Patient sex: M
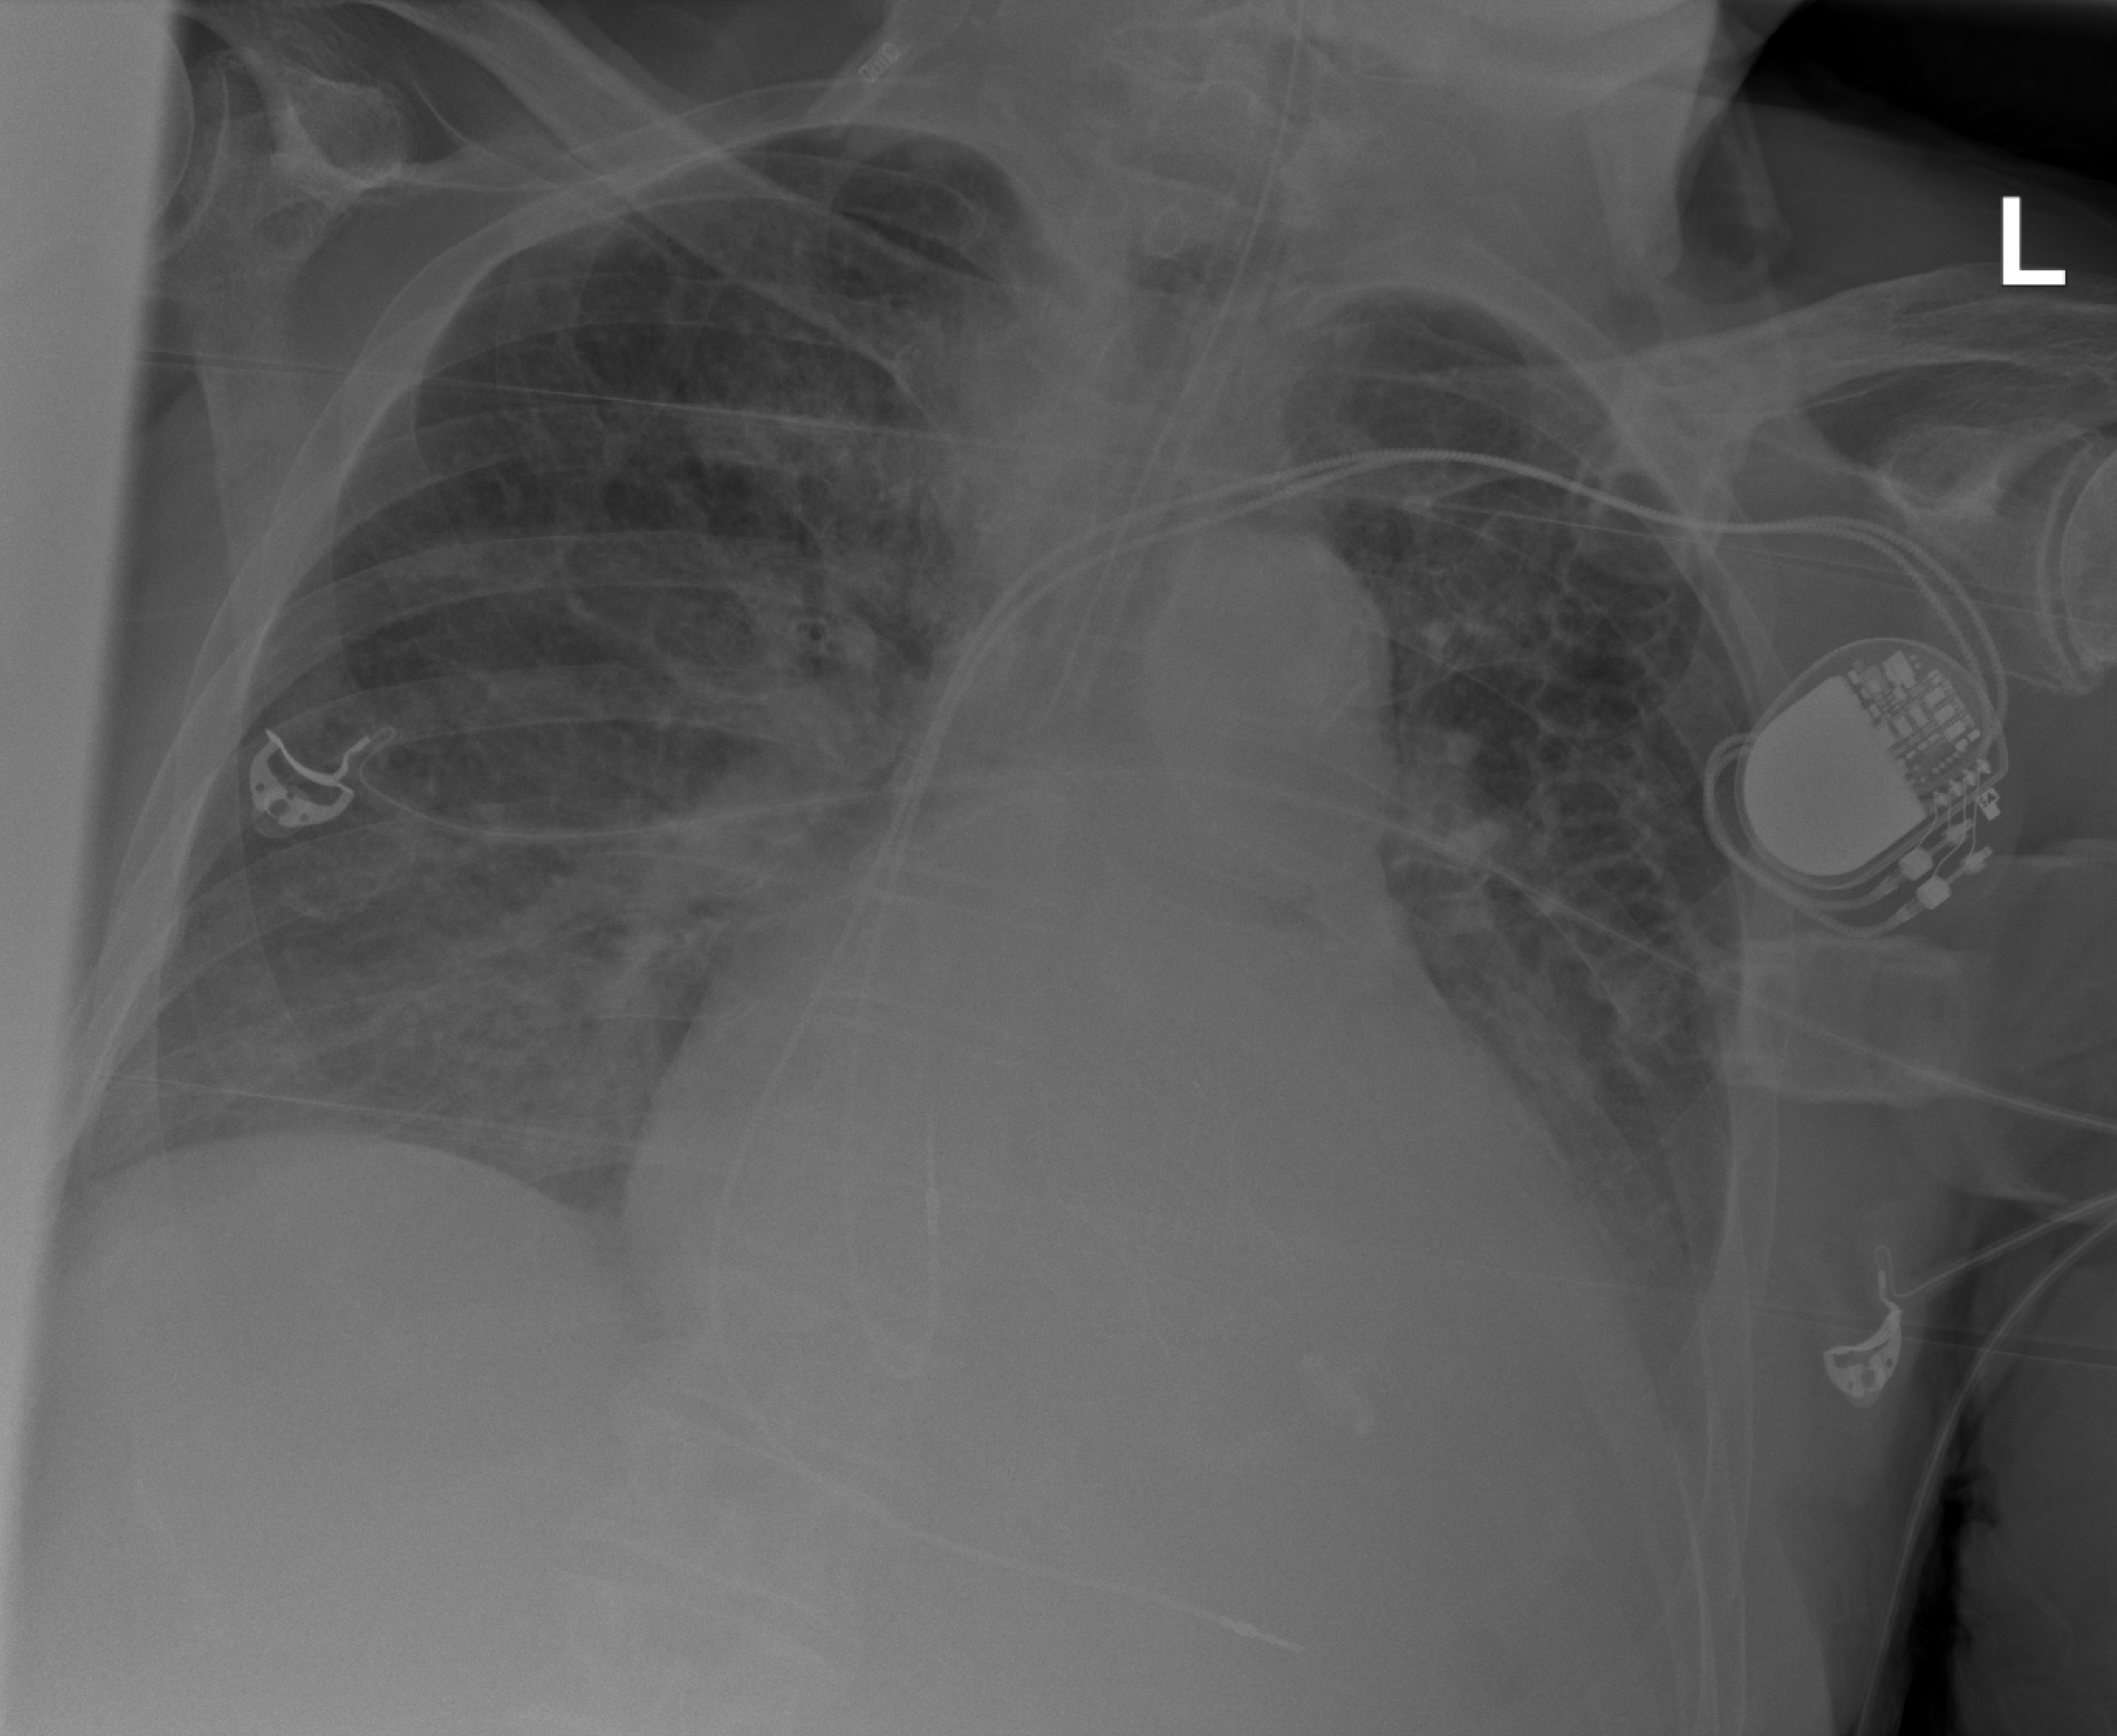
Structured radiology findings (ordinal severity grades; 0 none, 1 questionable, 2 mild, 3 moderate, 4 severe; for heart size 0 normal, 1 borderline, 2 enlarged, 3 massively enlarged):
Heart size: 2
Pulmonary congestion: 3
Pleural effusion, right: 2
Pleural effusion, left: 2
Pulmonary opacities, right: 2
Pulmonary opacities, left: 2
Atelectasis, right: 2
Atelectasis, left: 2